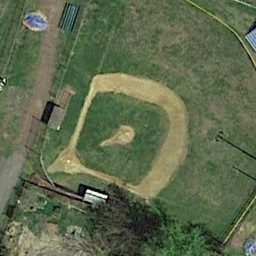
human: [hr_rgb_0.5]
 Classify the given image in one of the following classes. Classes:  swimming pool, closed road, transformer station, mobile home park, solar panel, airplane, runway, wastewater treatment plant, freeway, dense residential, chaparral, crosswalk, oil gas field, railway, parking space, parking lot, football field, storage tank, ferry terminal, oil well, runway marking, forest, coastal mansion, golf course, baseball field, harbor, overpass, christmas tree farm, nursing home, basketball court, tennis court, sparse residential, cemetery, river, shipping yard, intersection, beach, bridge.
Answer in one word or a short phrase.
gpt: baseball field